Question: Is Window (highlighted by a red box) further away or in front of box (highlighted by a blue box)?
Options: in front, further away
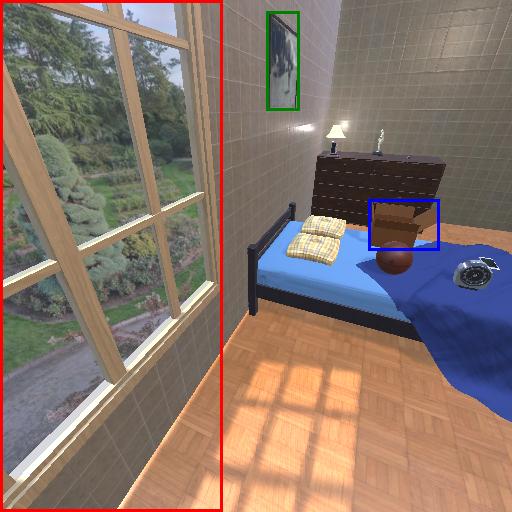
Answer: in front